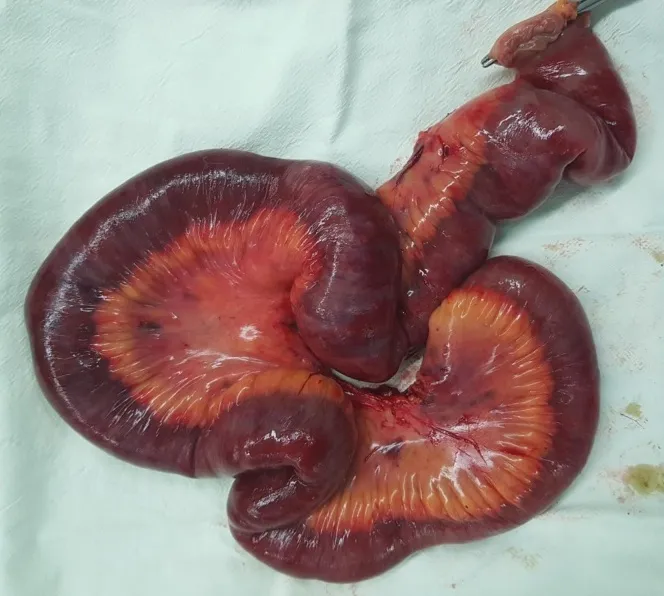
Post-operative findings: Specimen of the resected segment of the small bowel showing massive intestinal and mesenteric infarction.
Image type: medical_photograph (other_medical_photograph)